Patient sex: F
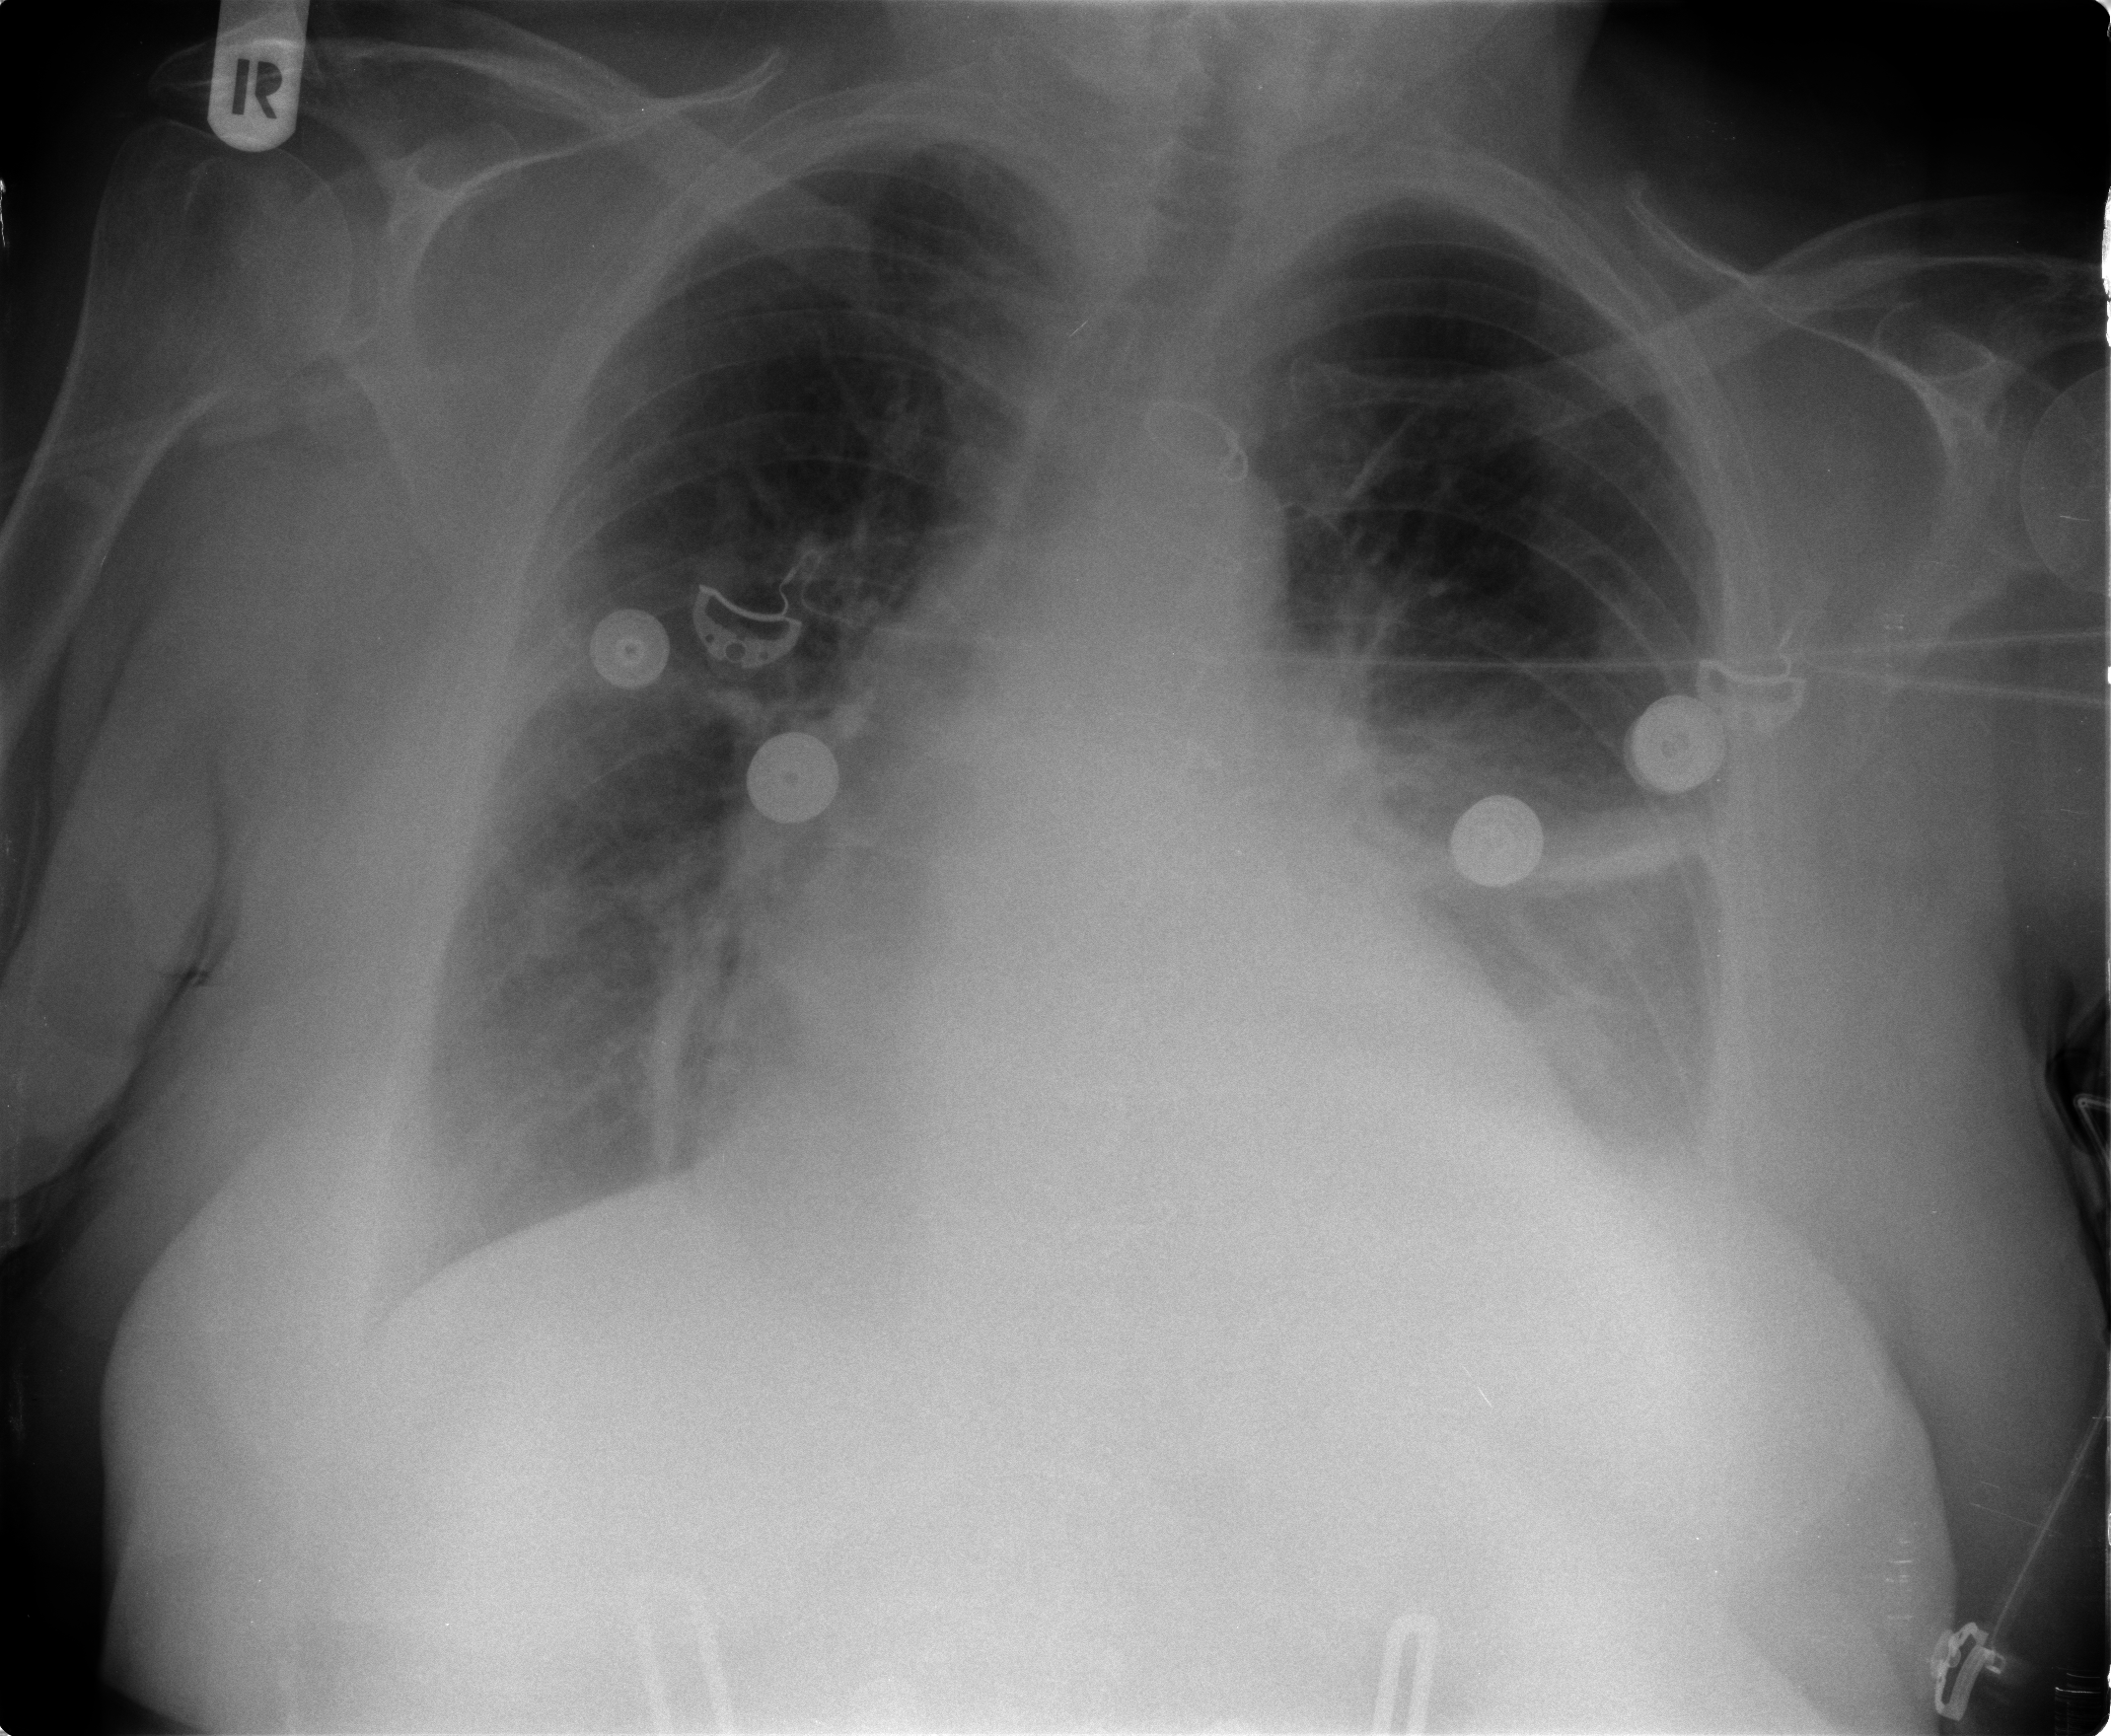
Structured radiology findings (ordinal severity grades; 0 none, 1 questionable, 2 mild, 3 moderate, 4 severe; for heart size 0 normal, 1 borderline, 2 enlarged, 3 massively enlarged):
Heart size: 2
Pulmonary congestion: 2
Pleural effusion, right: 0
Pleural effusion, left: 3
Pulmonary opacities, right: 0
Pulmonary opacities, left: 0
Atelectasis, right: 2
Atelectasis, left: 3